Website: home-depot
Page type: account-selection
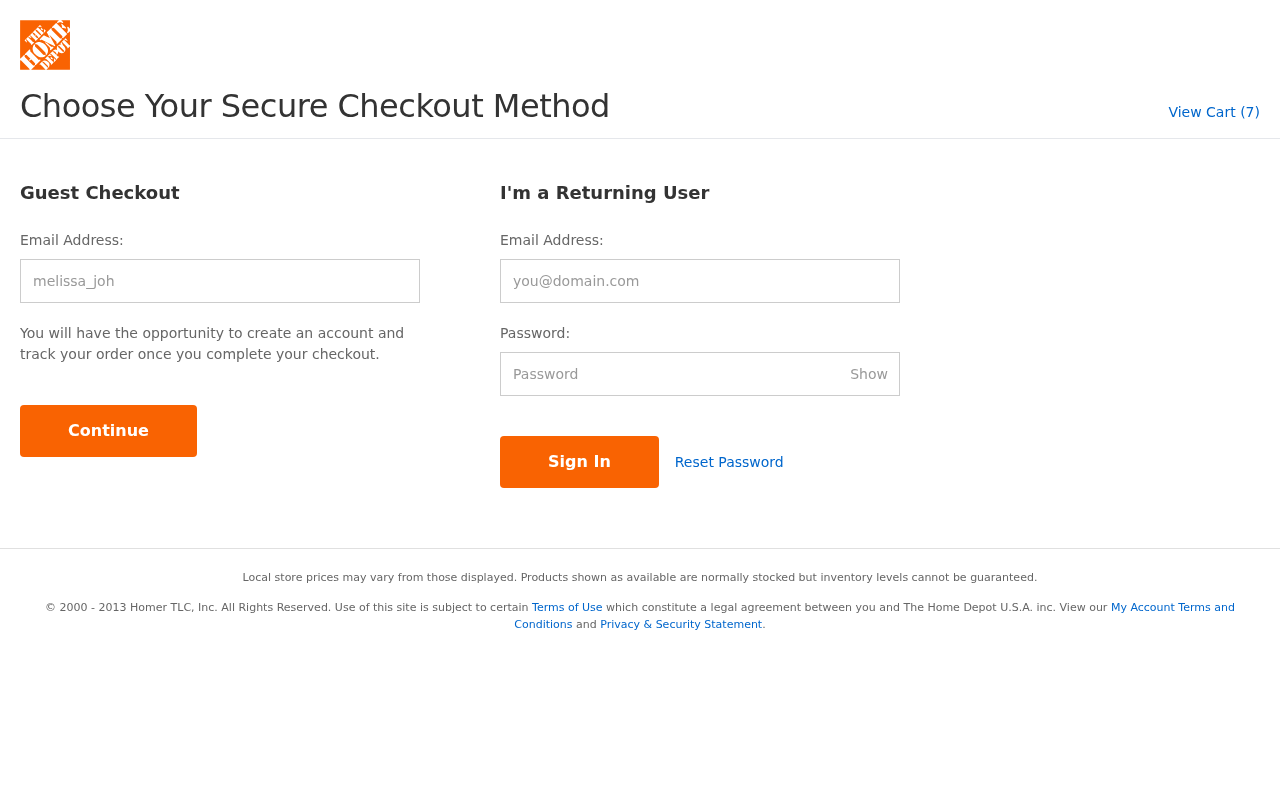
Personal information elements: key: PII_LOGIN_USERNAME
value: melissa_johnson
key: PII_LOGIN_USERNAME2
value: melissa_johnson
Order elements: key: ORDER_NUM_ITEMS
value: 7